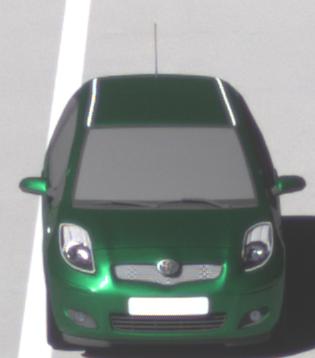
Make: Toyota
Model: Yaris 1.0
Detailed model: Yaris (XP13)
Model produced from: 2011/10
Model produced until: 2014/08
Doors: 3
Color: green
Road condition: dry road
Daytime: morning or afternoon
Contrast: high contrast